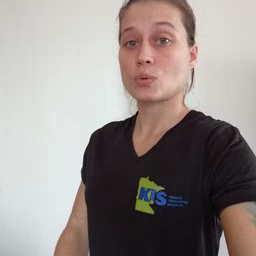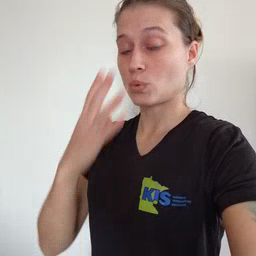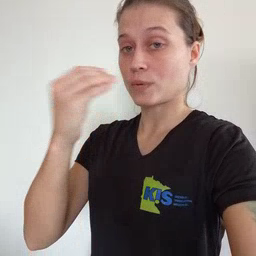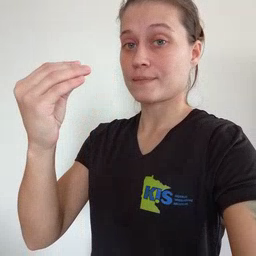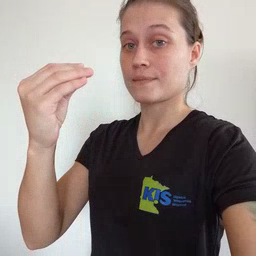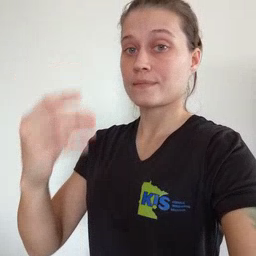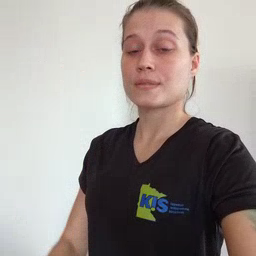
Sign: wolf